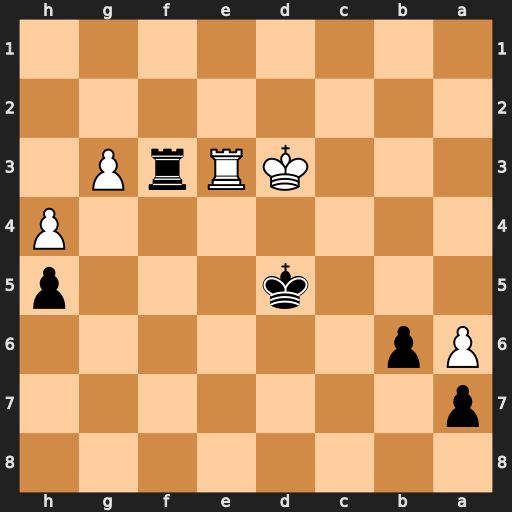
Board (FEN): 8/p7/Pp6/3k3p/7P/3KRrP1/8/8
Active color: b
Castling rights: -
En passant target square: -
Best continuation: Rxe3+ Kxe3 b5